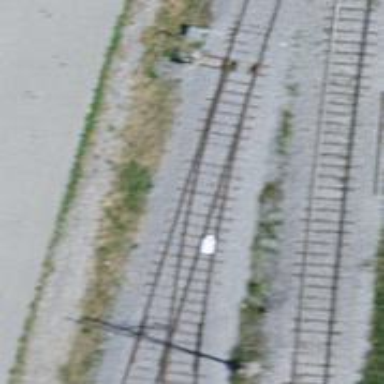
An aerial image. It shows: Railway switch with the turnout side on the left.